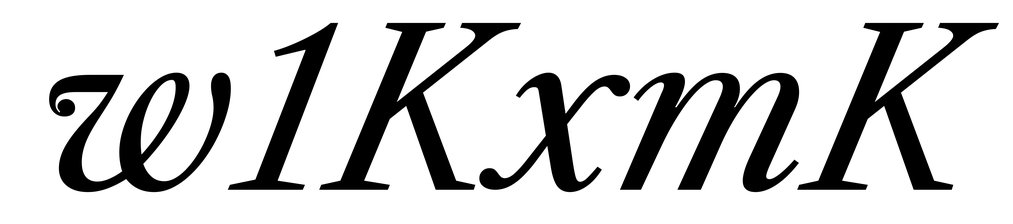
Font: LibreCaslonText-Italic_Italic